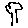
Label: tree